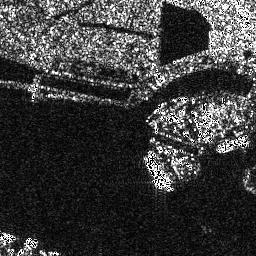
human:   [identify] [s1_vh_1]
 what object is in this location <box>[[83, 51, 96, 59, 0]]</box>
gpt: <ref>1 medium ship at the right</ref>

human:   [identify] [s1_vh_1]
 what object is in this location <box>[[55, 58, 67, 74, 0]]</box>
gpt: <ref>1 medium ship at the center</ref>